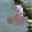
Label: 2